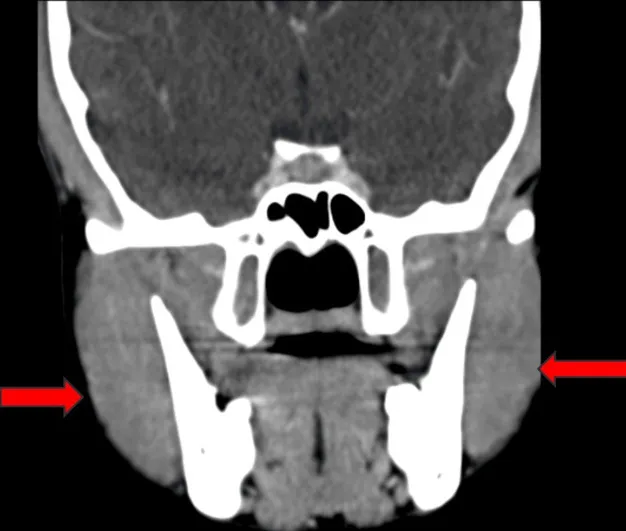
CT scan coronal view showing bilateral masseter muscle hypertrophy (red arrows).
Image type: radiology (ct)